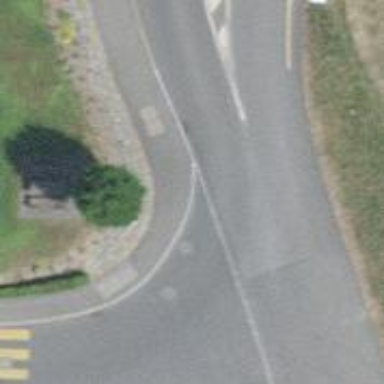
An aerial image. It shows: Sidewalk along the footway.